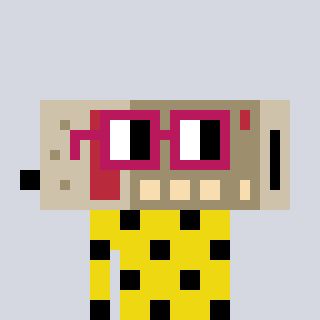
a pixel art character with square dark red glasses, a cordless phone-shaped head and a yellow-colored body on a cool background